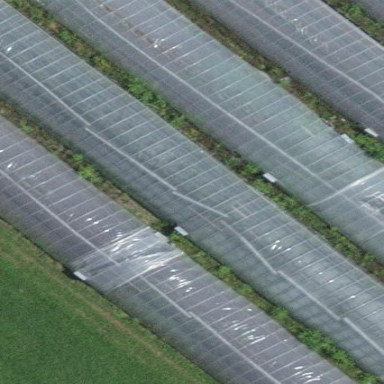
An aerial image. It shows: Greenhouse.